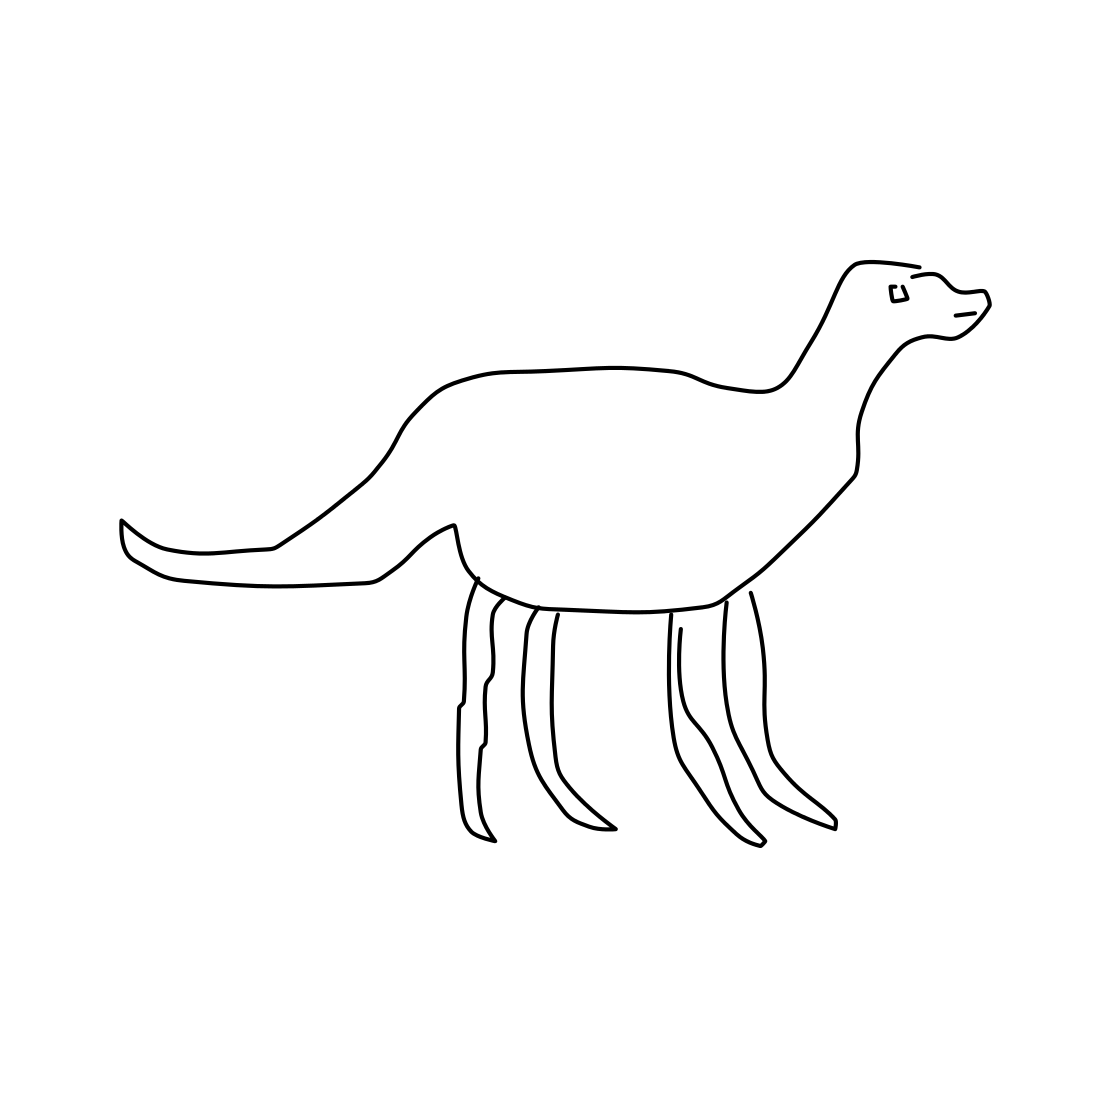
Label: dragon